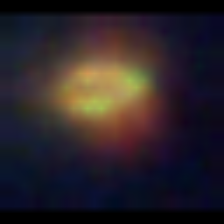
Taxon: NanoPlankton
Group: Other